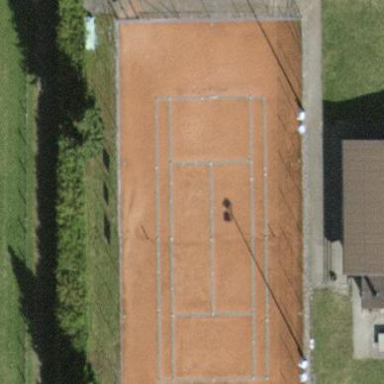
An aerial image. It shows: Tennis court on the leisure land pitch.